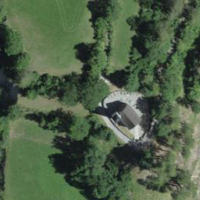
EUNIS habitat code: 24
Species observed at this site:
Cepaea nemoralis